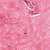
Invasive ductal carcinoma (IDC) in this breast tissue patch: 0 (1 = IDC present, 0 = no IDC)